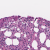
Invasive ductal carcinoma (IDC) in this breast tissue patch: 0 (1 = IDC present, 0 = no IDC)